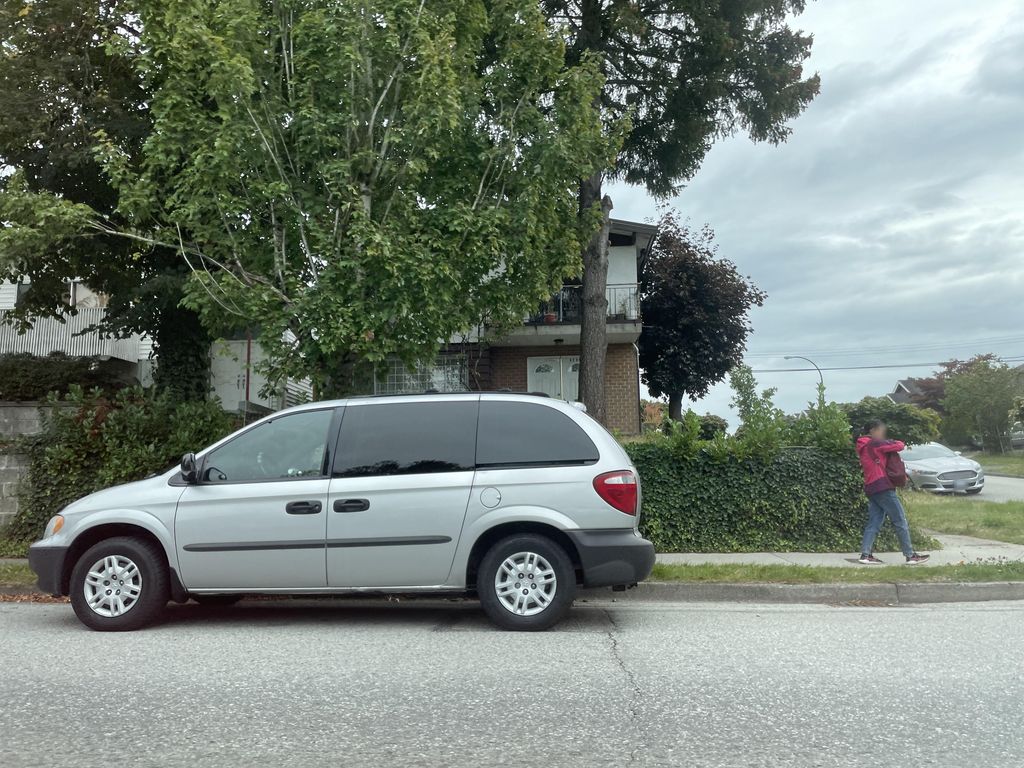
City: vancouver